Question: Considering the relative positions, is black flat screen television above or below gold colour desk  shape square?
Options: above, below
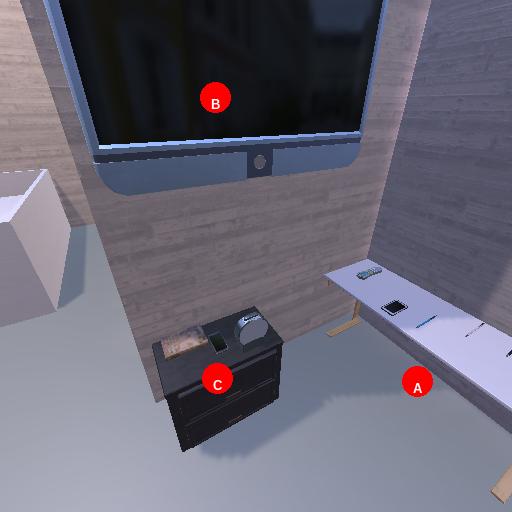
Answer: above